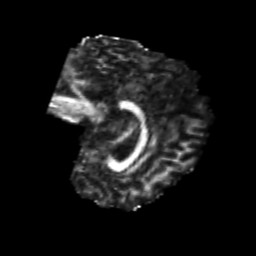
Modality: FA
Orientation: sagittal
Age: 21
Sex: male
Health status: healthy
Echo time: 0.074 s